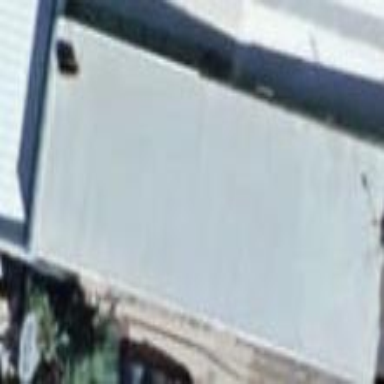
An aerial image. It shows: Warehouse building.